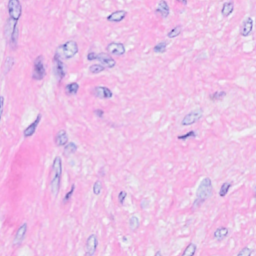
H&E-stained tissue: Breast